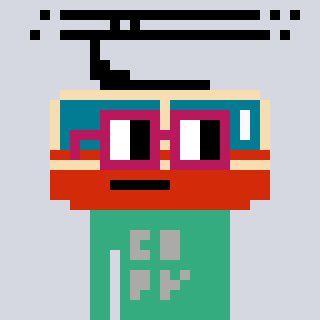
a pixel art character with square dark red glasses, a tram wagon-shaped head and a teal-colored body on a cool background